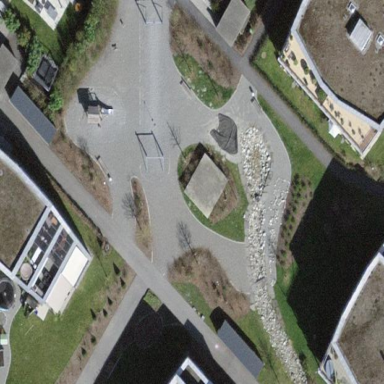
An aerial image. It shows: Playground area for leisure activities on the land.